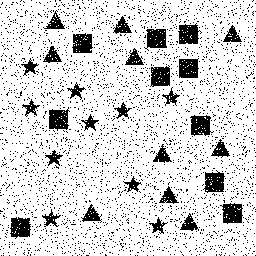
Squares: 10
Triangles: 10
Stars: 10
Total shapes: 30